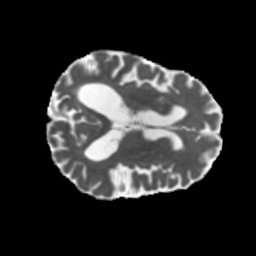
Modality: MD
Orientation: axial
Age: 75
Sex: male
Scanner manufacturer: siemens
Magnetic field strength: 3 T
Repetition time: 5.47 s
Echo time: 0.0854 s